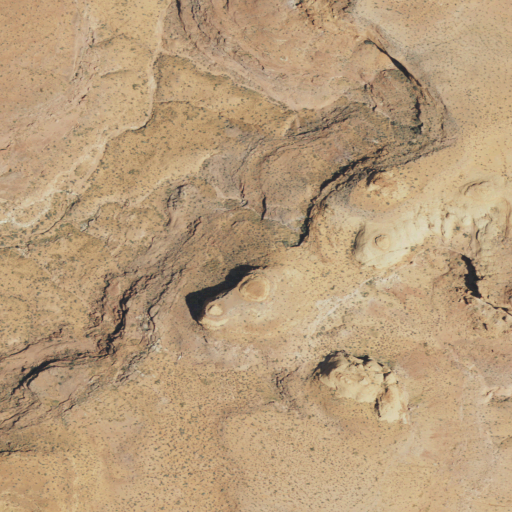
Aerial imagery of mountain in Utah named Good Hope Mesa containing shrub, barren land, and grassland